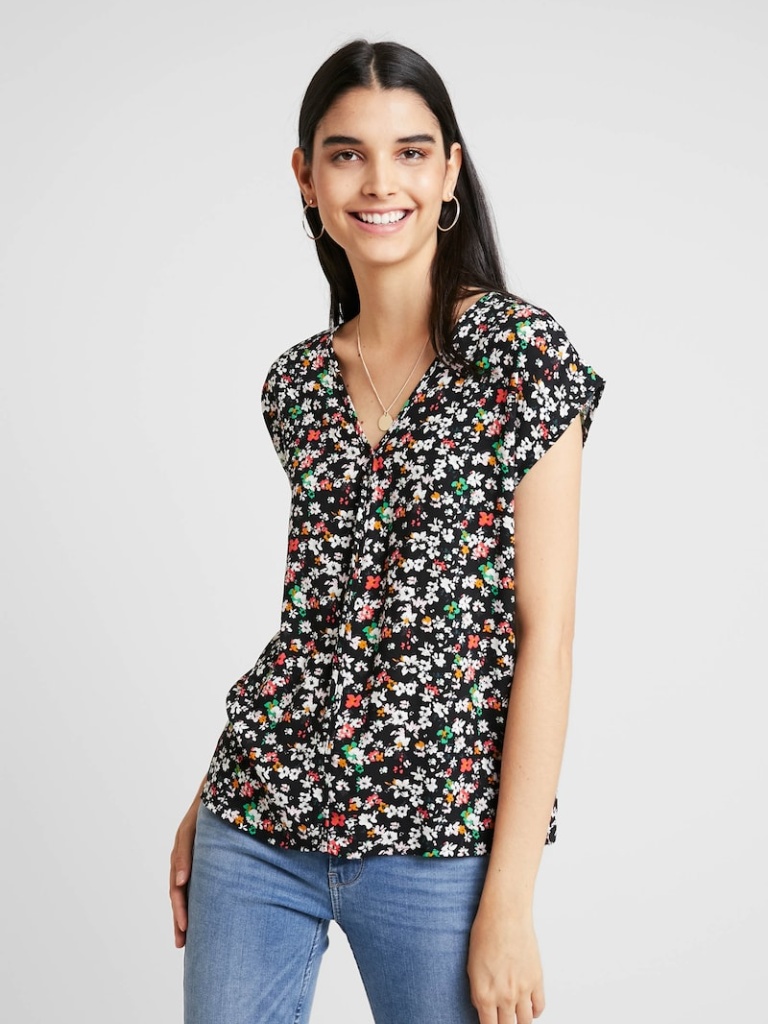
chiffon relaxed short sleeve hip length Untucked v-neck blouse